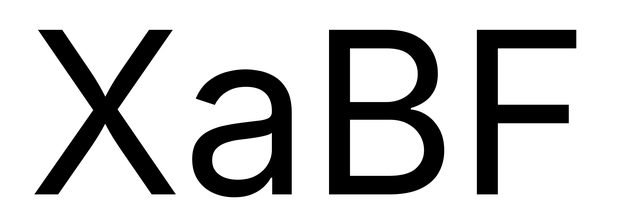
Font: Inter_Regular